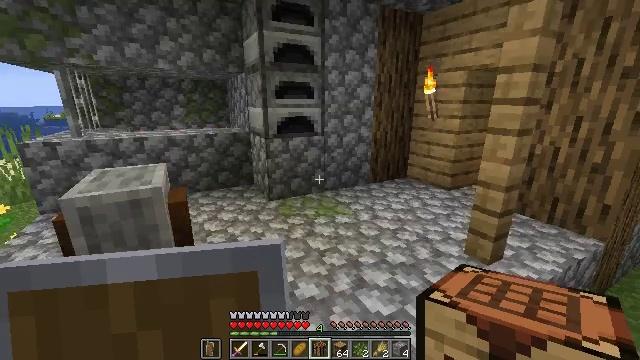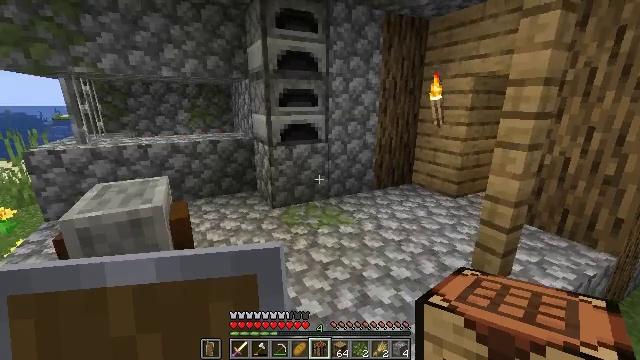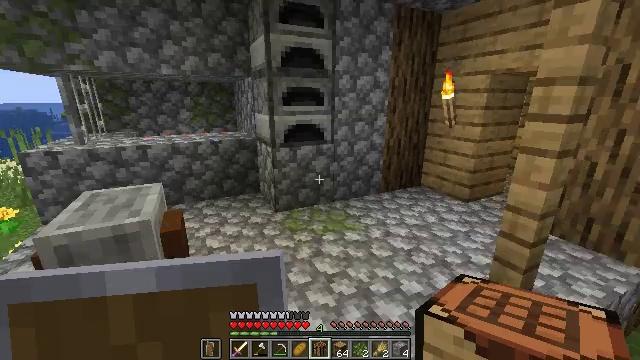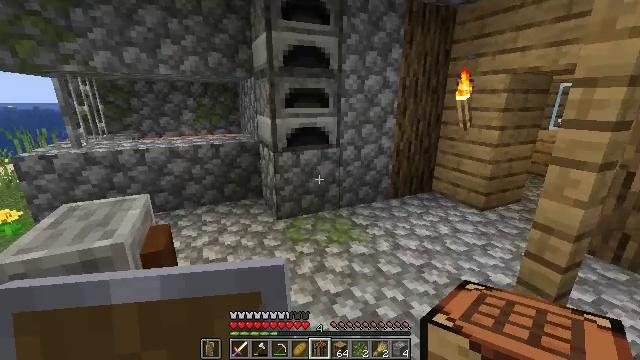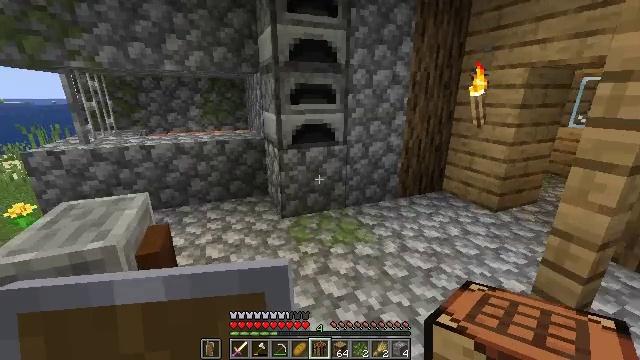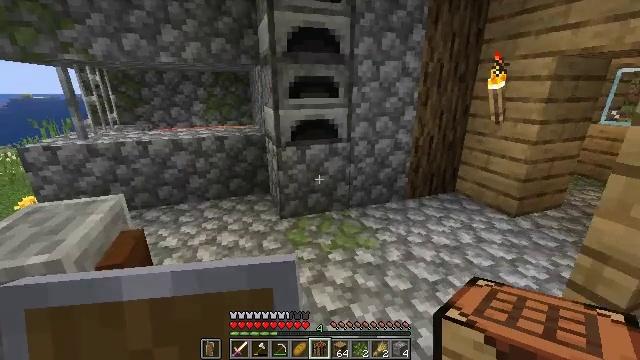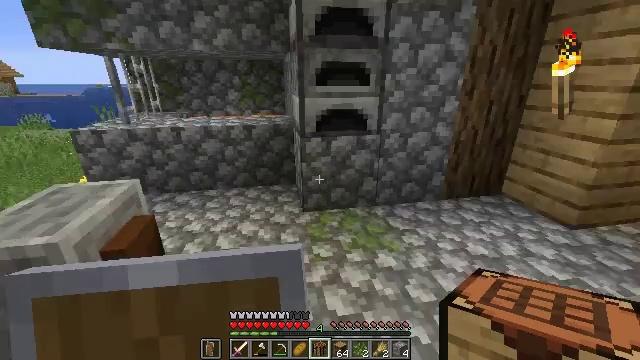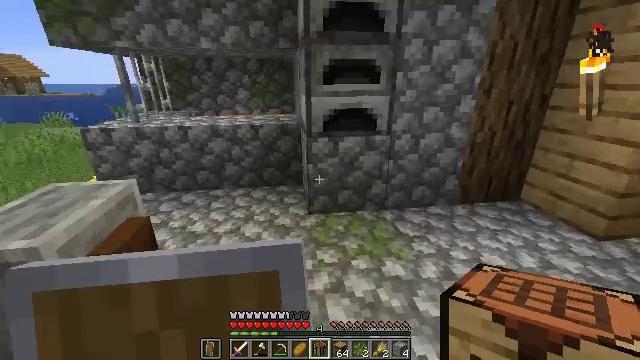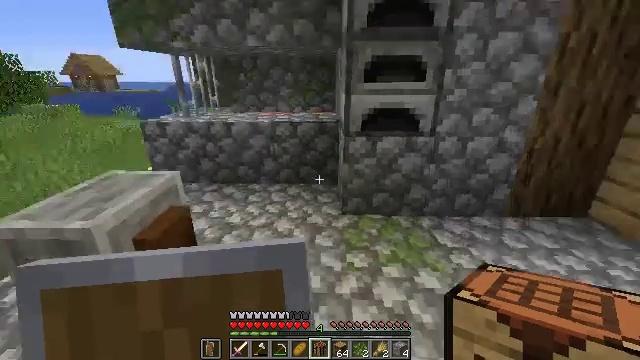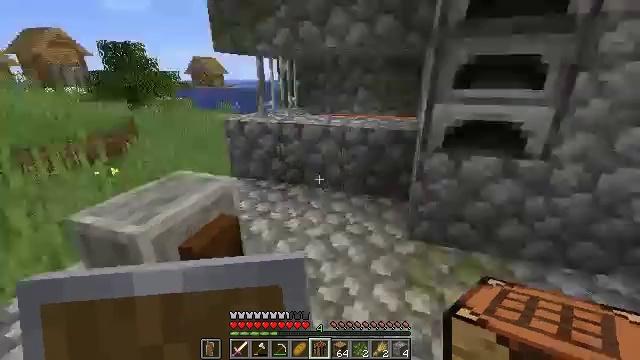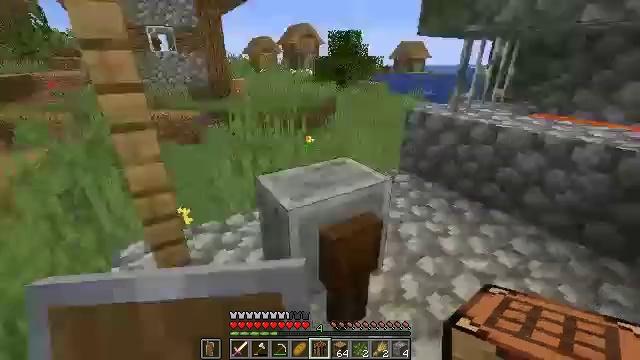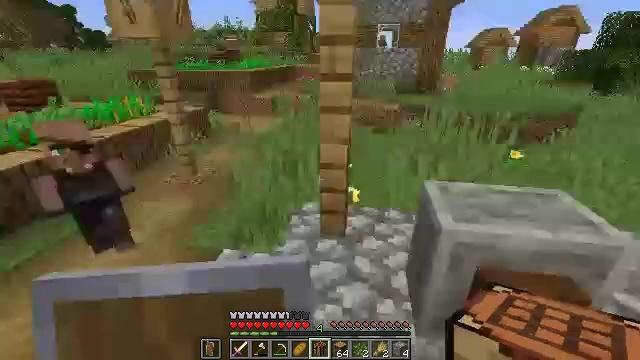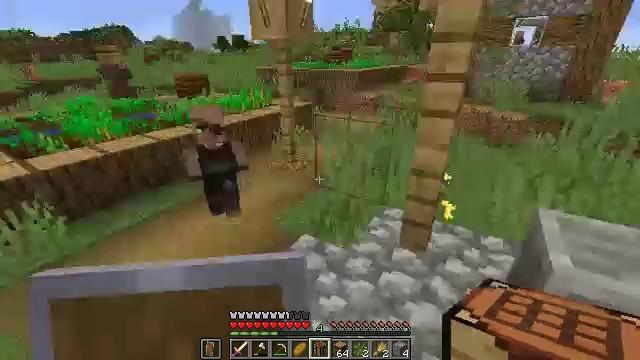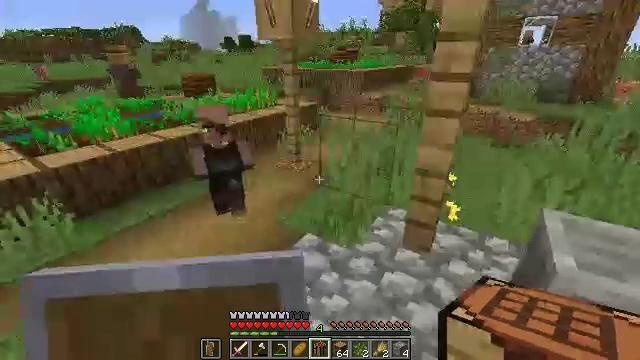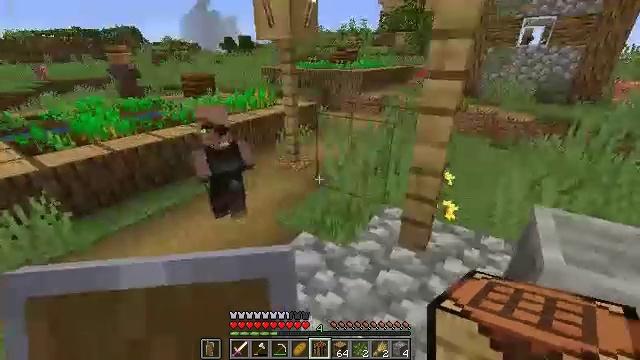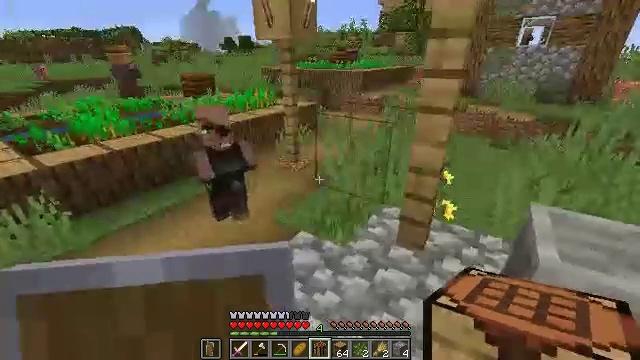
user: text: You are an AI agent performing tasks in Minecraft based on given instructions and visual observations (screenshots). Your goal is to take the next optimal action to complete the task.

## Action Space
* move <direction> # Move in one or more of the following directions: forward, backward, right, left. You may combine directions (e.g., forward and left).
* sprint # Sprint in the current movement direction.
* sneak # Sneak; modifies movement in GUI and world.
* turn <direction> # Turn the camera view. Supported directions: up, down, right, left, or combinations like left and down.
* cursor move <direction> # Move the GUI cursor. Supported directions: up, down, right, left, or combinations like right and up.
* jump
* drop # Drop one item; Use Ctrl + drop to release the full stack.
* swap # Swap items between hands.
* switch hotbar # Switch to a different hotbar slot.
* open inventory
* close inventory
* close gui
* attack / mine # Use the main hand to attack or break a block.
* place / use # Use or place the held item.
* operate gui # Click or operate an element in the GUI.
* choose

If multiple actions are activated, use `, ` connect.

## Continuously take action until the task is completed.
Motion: motion action
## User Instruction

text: Gather the grindstone to use later.
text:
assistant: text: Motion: move forward
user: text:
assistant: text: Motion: move forward, turn left
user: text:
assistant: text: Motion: move forward and move right, turn left
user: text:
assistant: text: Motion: move forward and move right, turn left
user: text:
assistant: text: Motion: move forward and move right, turn left and down
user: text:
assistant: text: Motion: move forward and move right, turn left and down
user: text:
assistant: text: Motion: move forward, turn left
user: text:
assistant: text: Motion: move forward, turn left
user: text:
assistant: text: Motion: move forward, turn left
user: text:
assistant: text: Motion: move forward, turn left and down
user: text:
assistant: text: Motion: turn left
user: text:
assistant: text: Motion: turn left
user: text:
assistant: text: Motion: turn left
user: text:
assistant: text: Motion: no_op
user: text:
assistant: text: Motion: no_op
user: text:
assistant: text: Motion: no_op
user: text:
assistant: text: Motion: no_op
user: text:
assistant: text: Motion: no_op
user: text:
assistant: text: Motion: no_op
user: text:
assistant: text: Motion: turn right
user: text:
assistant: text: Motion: turn right
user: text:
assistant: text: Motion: turn right
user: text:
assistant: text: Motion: no_op
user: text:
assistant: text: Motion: turn left and down
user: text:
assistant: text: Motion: no_op
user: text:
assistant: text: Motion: turn right
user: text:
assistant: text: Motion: turn right and up
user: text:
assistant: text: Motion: no_op
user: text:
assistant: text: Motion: no_op
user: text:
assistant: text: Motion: turn down